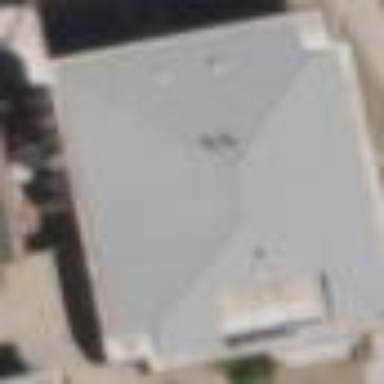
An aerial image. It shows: University building with hipped roof. The building is used for educational purposes.